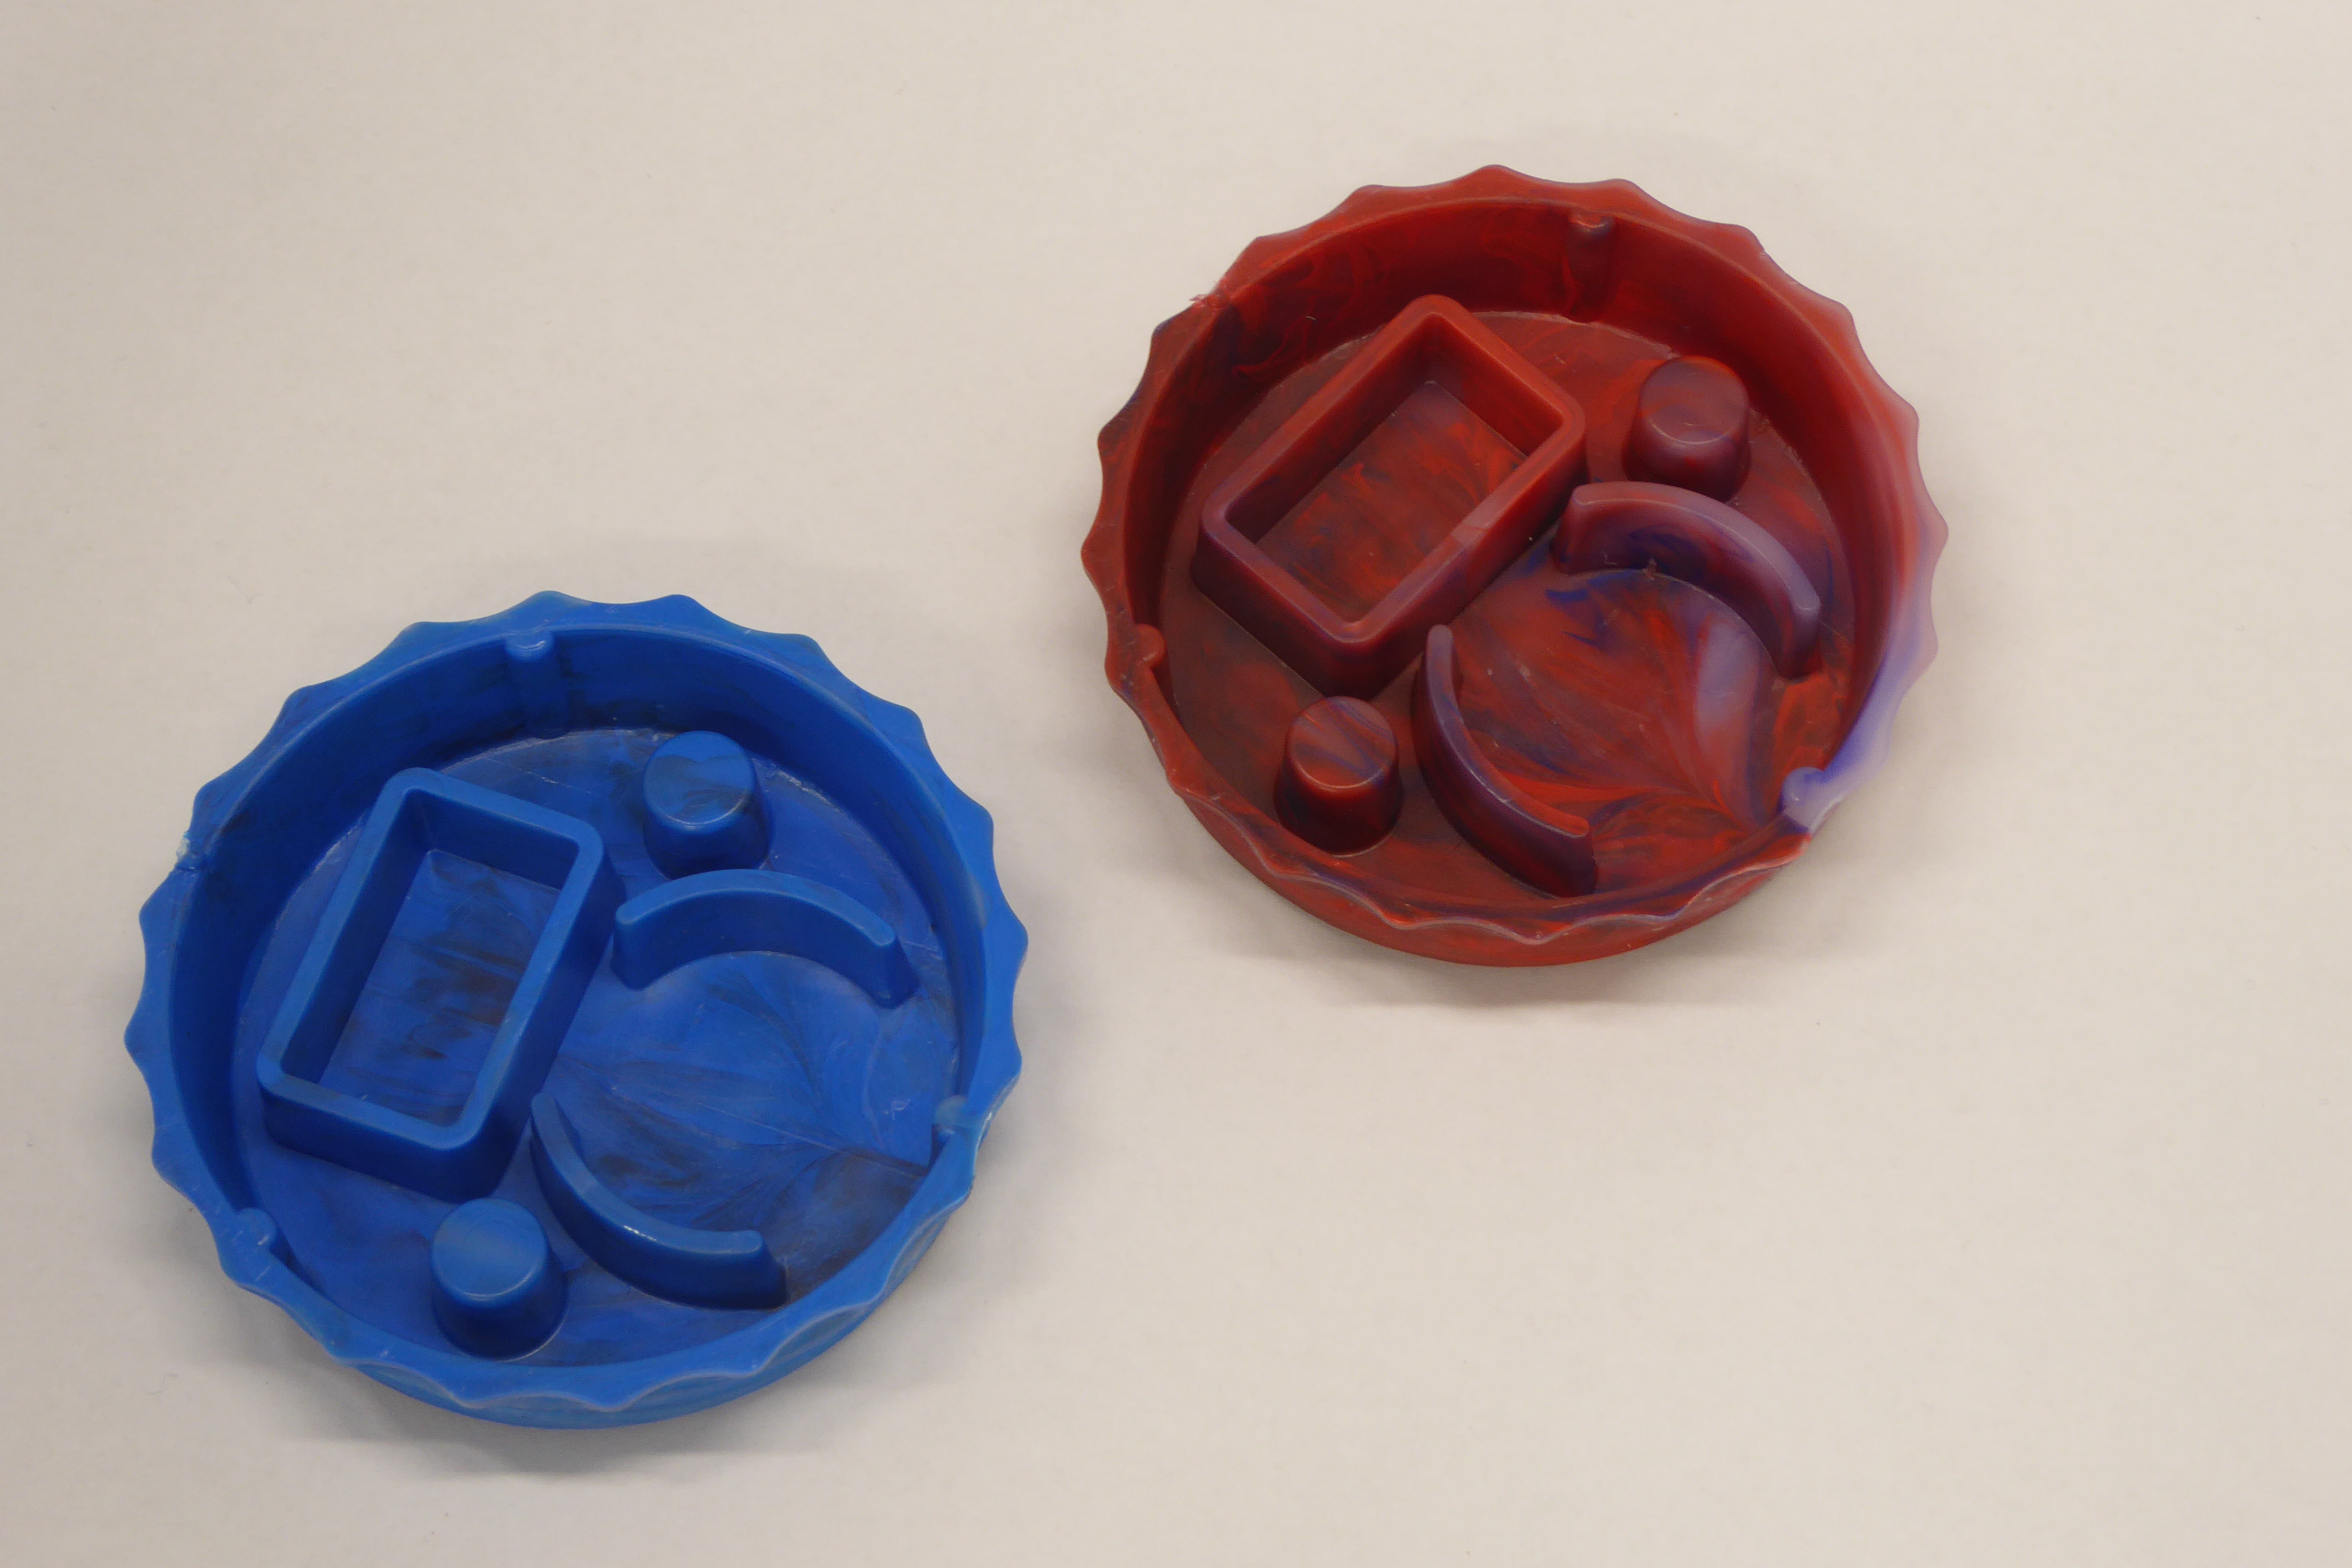
Label: Bottle Opener - Cover